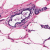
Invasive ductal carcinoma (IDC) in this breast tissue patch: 0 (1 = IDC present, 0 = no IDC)